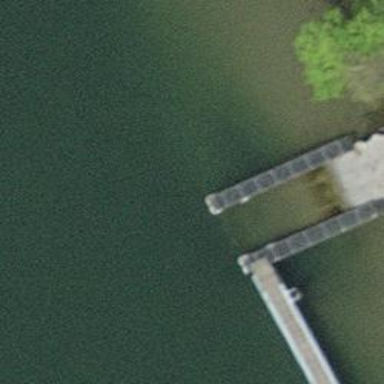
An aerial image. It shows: Man-made pier.